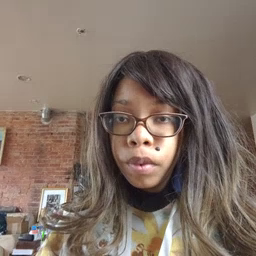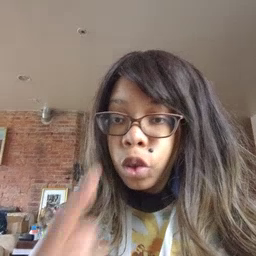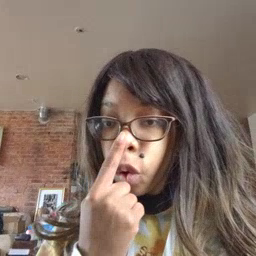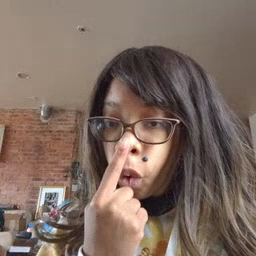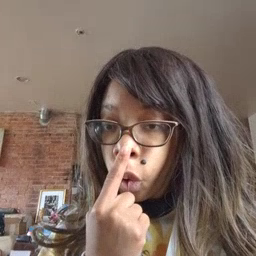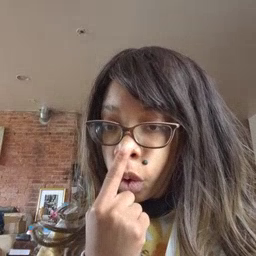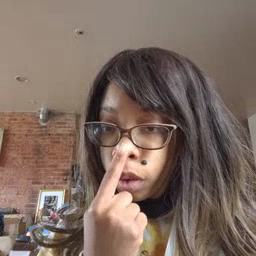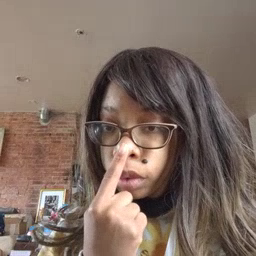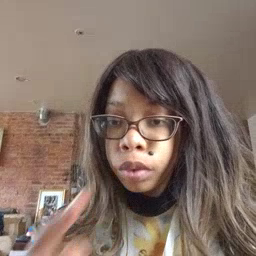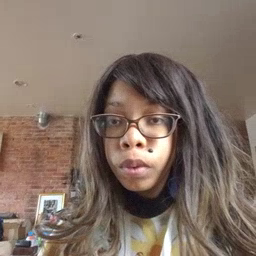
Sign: nose